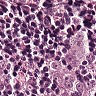
Metastatic tissue present: yes